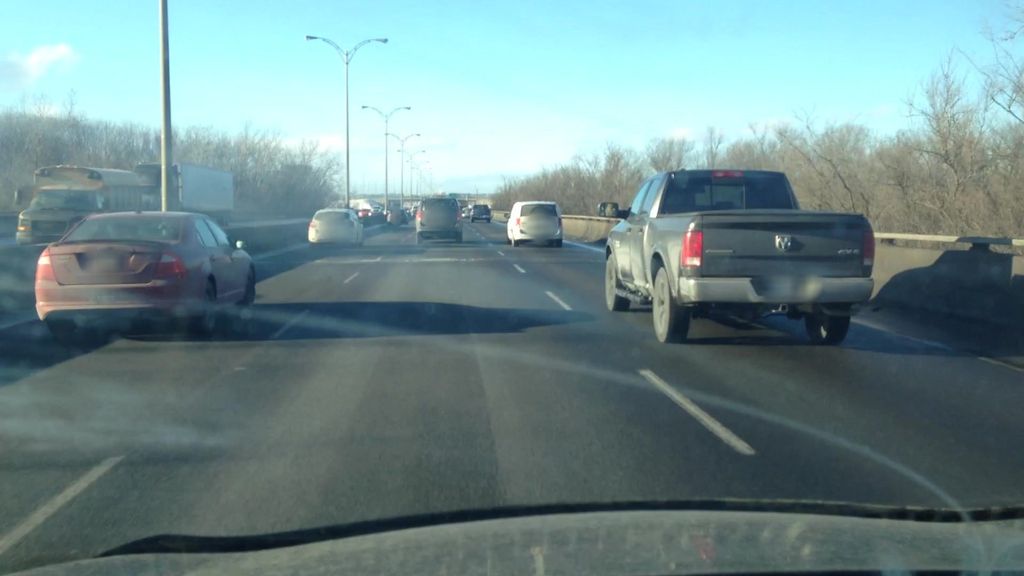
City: montreal